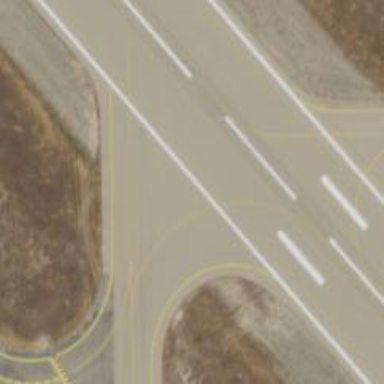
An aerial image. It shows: View of taxiway at the airport.